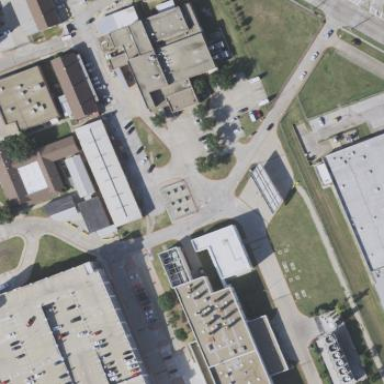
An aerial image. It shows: Public building.